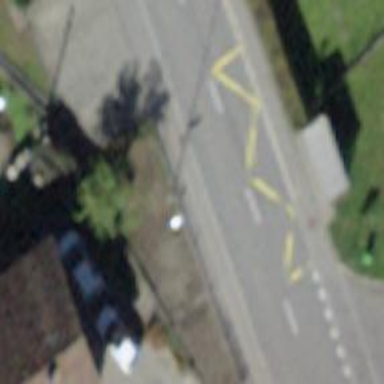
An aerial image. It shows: Bus stop equipped with public transport stop position.